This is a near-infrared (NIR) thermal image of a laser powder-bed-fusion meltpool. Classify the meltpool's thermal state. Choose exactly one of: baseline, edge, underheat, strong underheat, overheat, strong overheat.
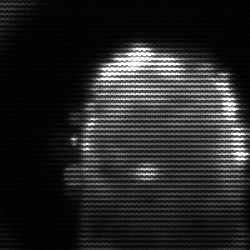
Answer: baseline